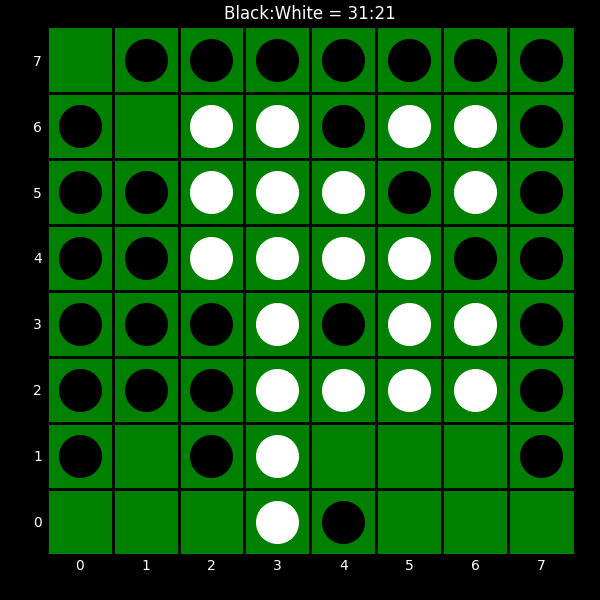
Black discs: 31
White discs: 21